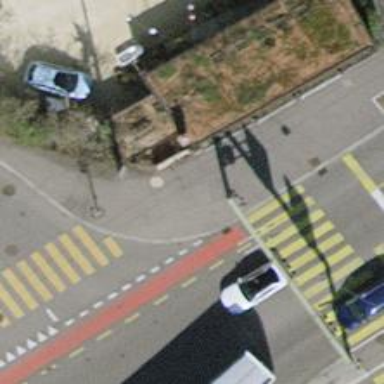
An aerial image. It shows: Kerb barrier.